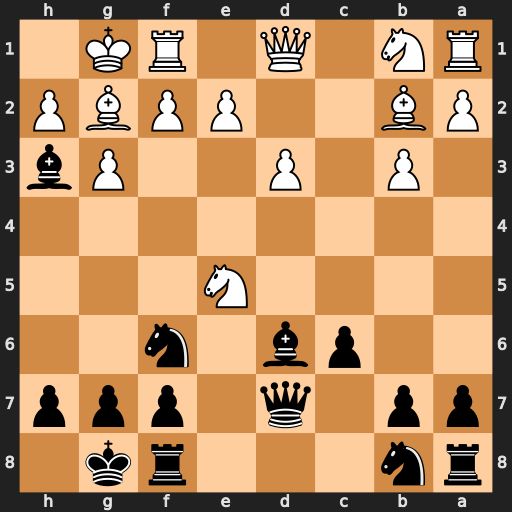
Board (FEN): rn3rk1/pp1q1ppp/2pb1n2/4N3/8/1P1P2Pb/PB2PPBP/RN1Q1RK1
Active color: b
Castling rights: -
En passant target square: -
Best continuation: Bxe5 Bxe5 Bxg2